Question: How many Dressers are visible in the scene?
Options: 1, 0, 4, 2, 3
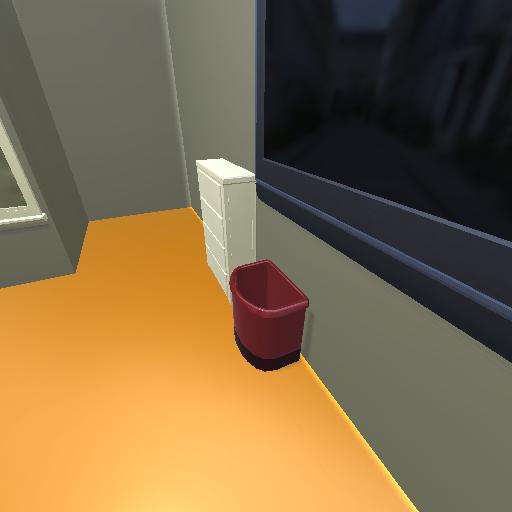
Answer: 1